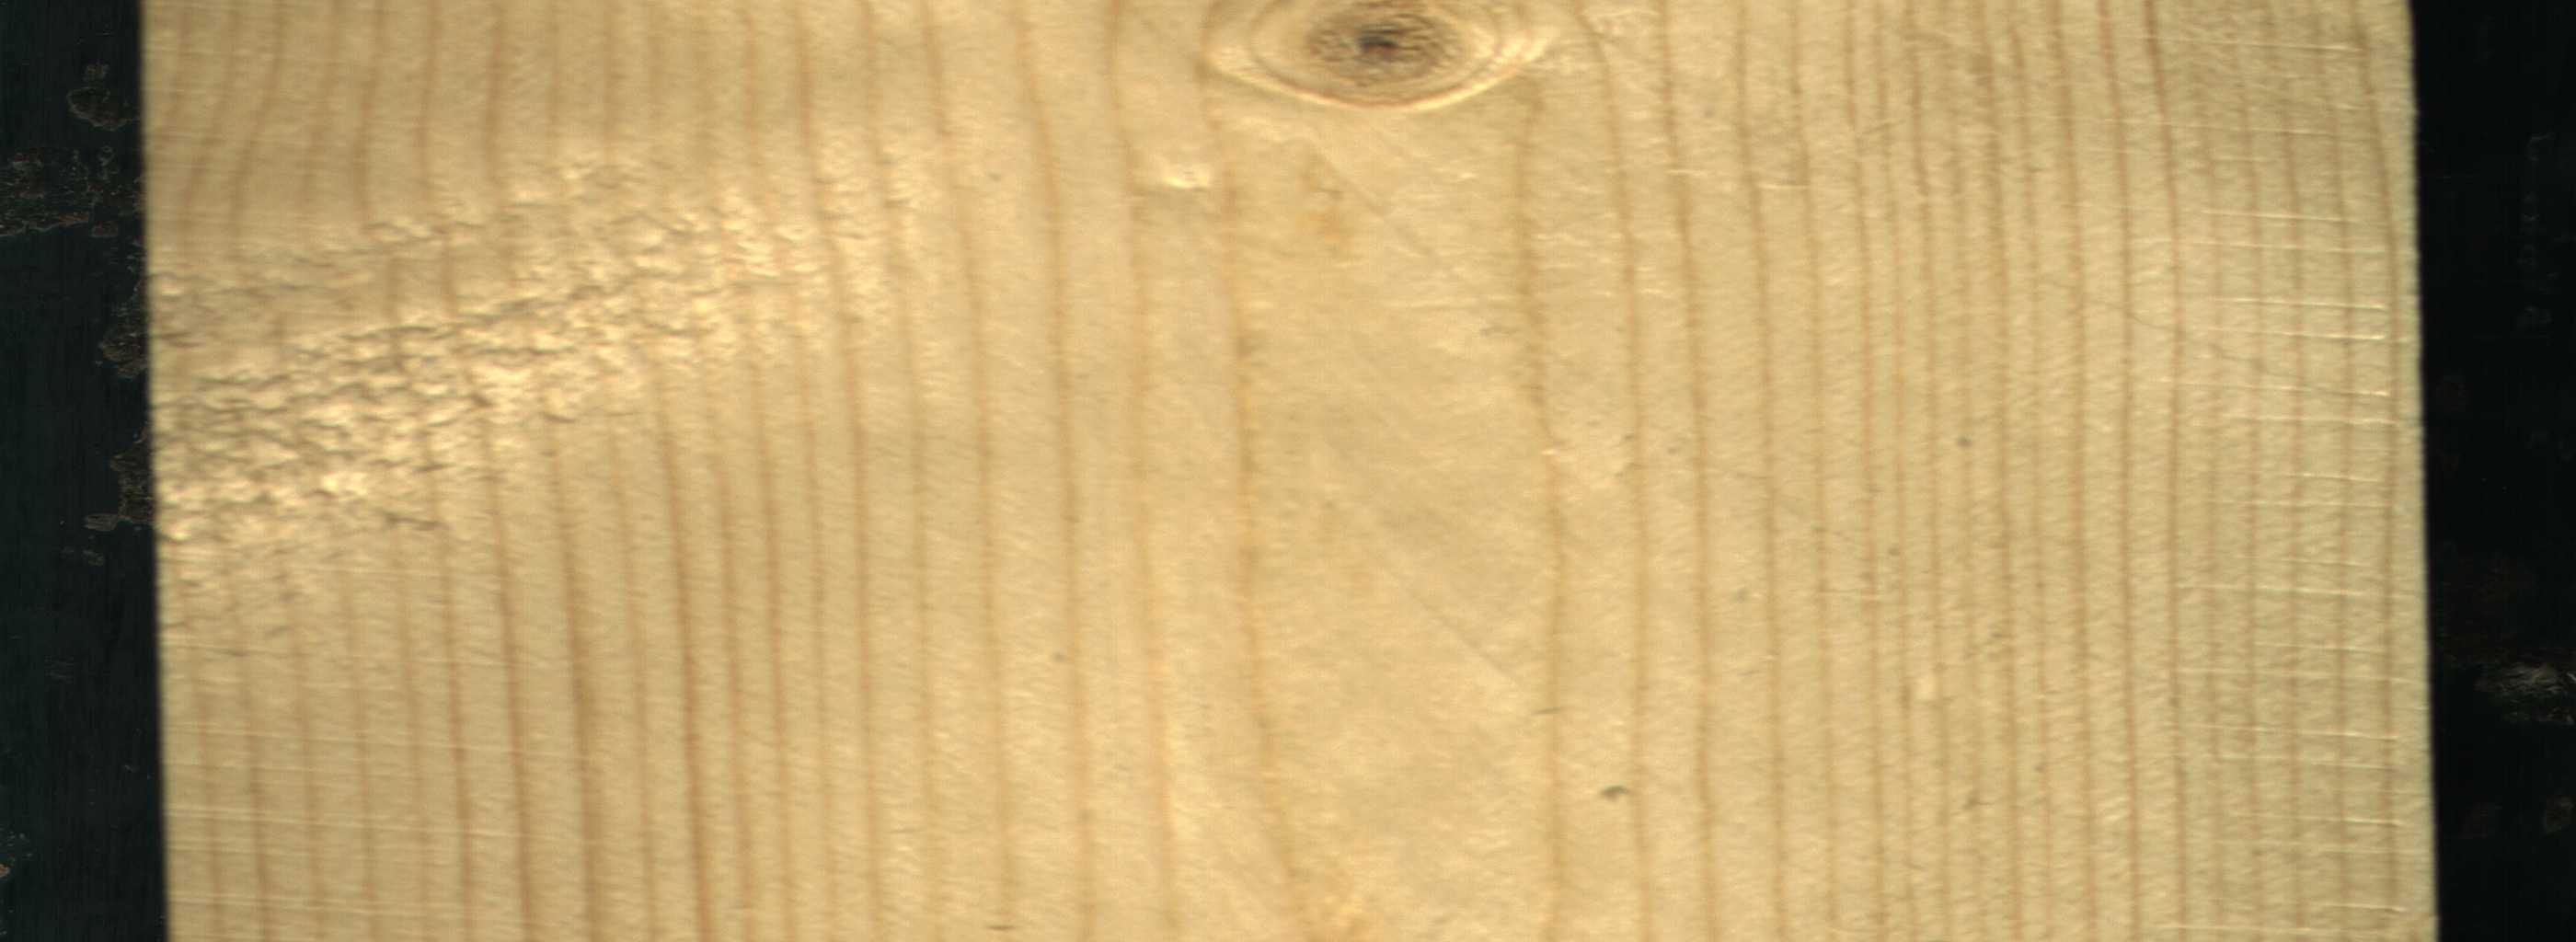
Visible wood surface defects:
Live_Knot